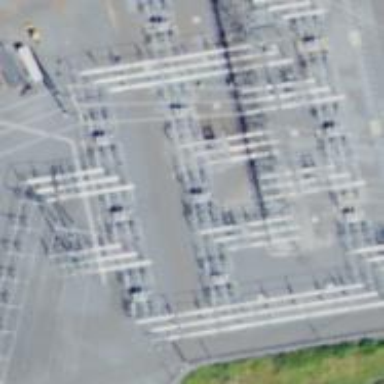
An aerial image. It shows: Switch used for power control.